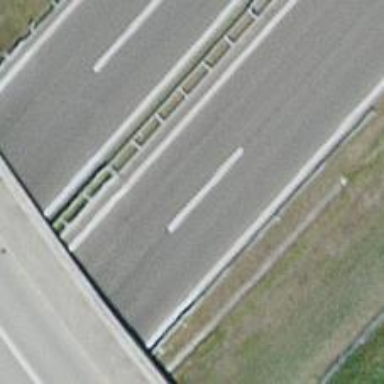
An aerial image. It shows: Asphalt motorway.